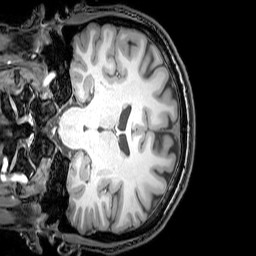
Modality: T1w
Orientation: coronal
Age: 26
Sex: male
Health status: healthy
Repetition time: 0.081 s
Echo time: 0.037 s